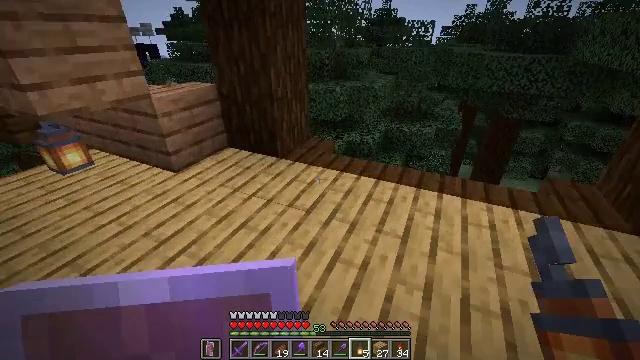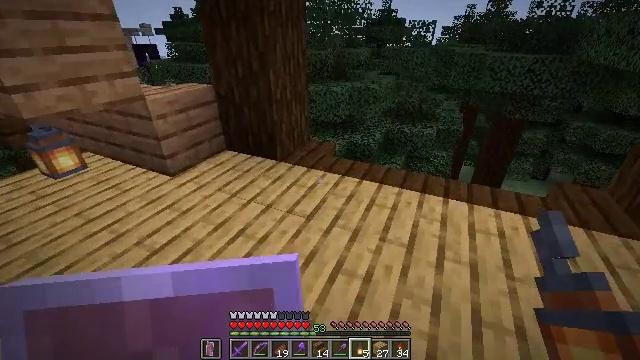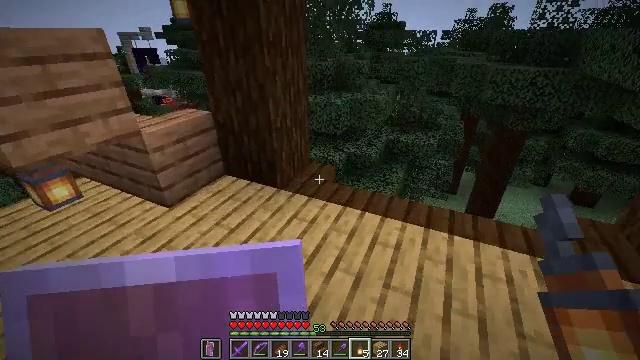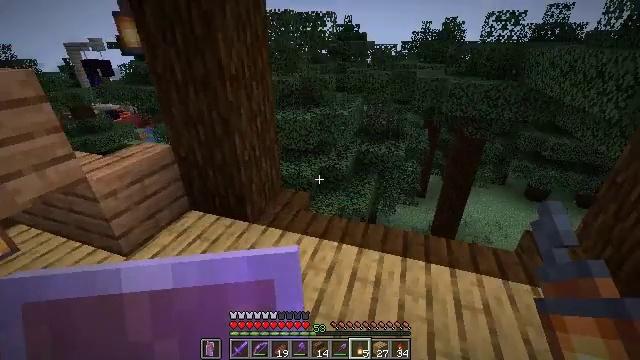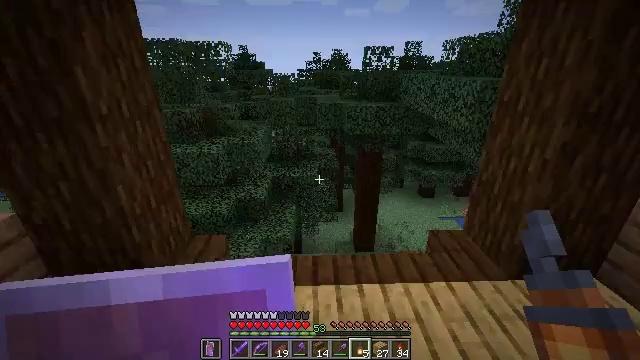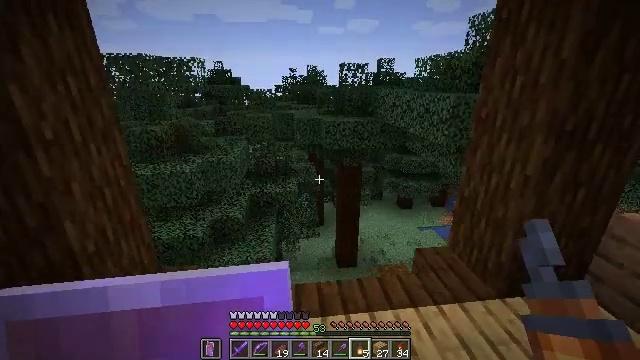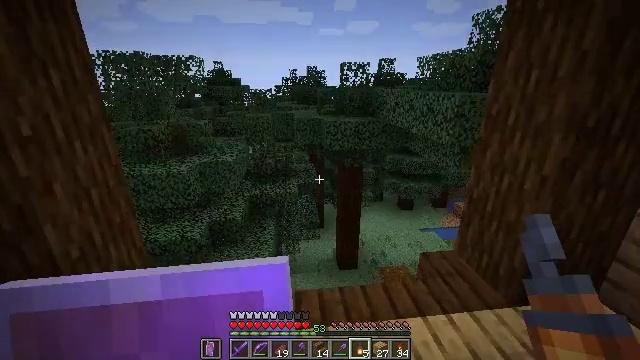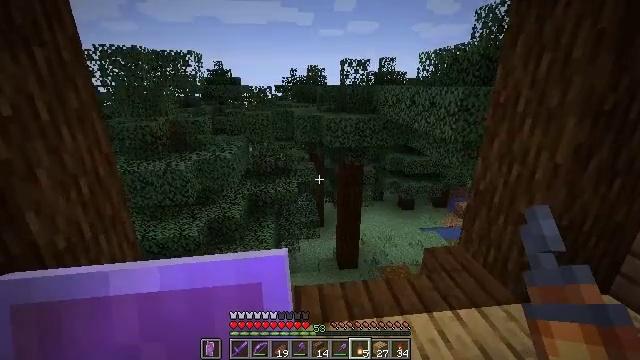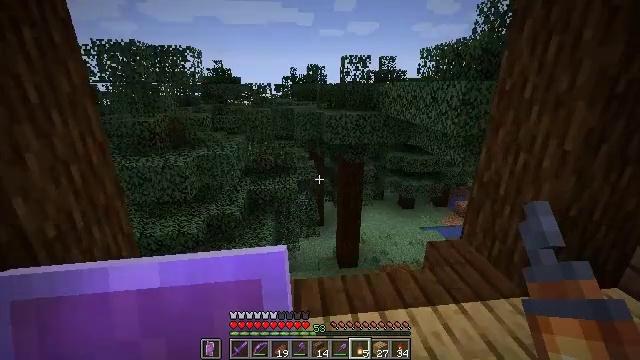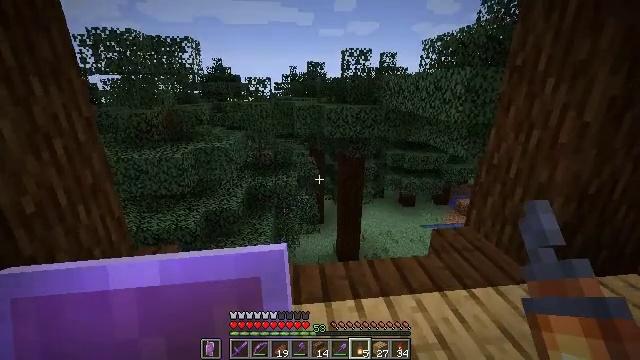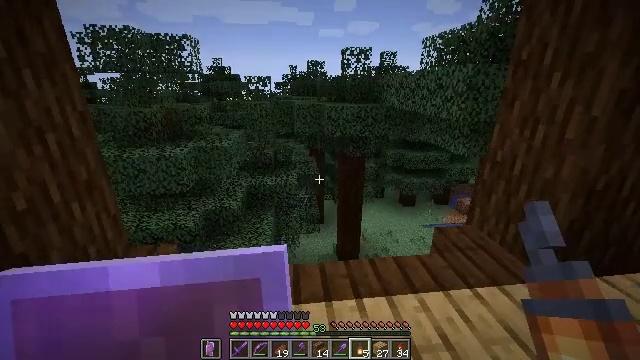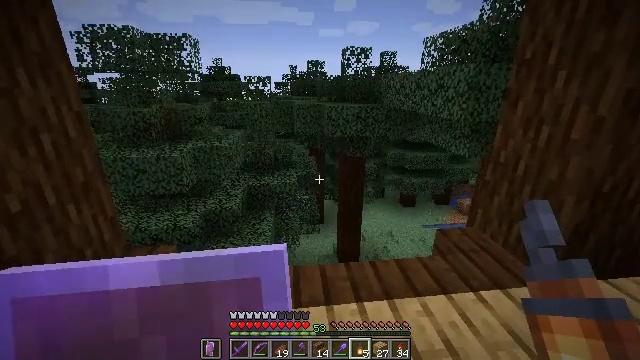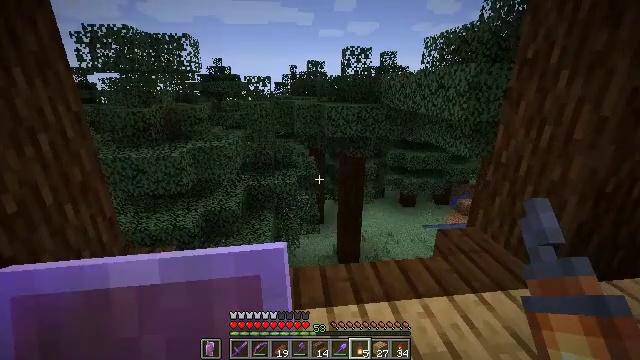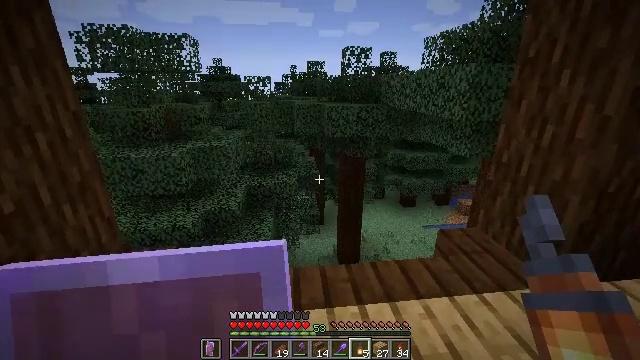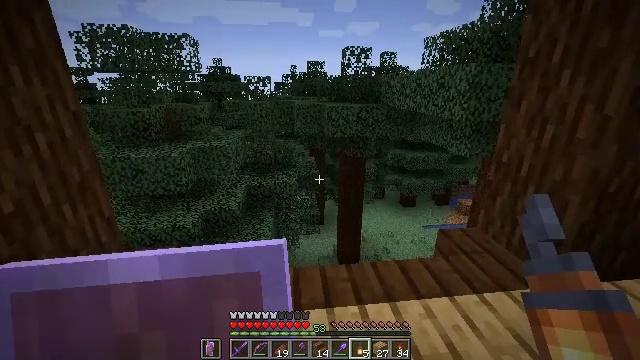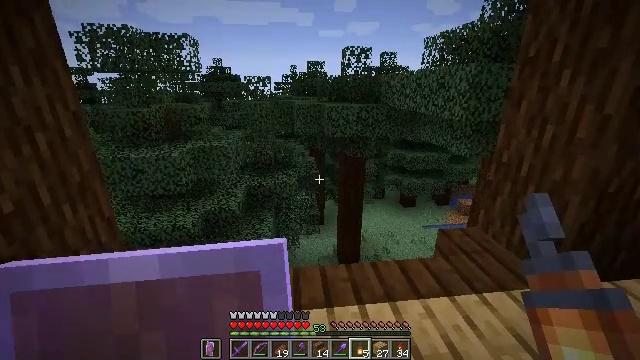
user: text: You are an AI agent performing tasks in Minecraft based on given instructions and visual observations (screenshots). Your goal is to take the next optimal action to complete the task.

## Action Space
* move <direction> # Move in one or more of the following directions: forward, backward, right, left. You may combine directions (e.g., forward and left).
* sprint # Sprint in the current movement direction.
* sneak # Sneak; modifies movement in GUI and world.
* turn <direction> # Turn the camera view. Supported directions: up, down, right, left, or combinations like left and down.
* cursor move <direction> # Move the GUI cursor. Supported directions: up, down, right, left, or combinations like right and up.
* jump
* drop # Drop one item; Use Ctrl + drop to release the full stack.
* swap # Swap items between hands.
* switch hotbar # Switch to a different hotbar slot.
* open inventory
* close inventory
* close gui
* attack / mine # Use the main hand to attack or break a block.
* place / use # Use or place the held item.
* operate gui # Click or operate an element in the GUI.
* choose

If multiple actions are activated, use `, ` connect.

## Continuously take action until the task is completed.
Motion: motion action
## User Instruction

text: Attack the crafting table to break it.
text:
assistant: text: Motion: move forward
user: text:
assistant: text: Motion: move forward
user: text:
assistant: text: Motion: move forward, turn right and up
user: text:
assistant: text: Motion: move forward, turn right and up
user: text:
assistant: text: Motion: move forward, turn right and up
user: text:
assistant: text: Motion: no_op
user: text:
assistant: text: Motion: no_op
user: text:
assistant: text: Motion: no_op
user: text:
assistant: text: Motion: no_op
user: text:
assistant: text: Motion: no_op
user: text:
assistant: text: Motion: no_op
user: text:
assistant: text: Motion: no_op
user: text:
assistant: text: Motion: no_op
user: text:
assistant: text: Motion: no_op
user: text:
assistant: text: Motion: no_op
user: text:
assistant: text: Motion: no_op
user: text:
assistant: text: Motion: no_op
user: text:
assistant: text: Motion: no_op
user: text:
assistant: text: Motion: no_op
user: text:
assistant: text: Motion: move right
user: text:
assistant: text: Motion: move right
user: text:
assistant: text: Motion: move right
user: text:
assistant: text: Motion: move right, turn left
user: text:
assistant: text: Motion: move right, turn left
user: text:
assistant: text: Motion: move right, turn left
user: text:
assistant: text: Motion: move right, turn left
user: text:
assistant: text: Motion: move right, turn left
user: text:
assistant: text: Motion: turn left
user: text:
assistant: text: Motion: no_op
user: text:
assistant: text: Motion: no_op